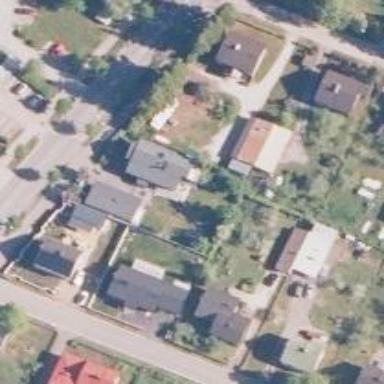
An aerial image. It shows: Peaceful suburb.